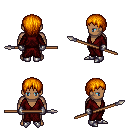
a pixel art fantasy rpg character, male body template, human, dark skin, red robe, metal pants, dark blonde plain hairstyle, metal gloves, metal boots, spear, four views (front, back, left, right), 2x2 character sprite sheet, small pixel art, hard edges, no anti-aliasing